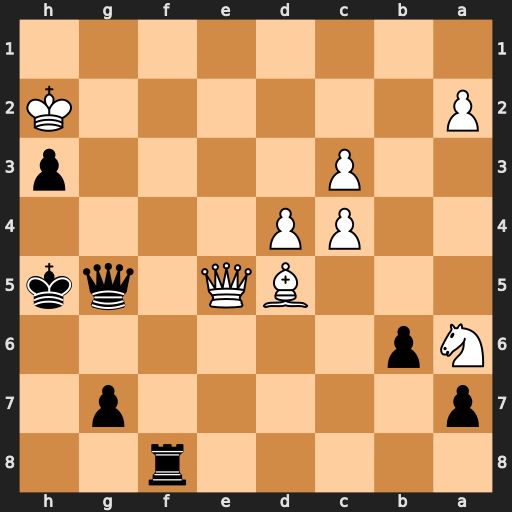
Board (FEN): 5r2/p5p1/Np6/3BQ1qk/2PP4/2P4p/P6K/8
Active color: b
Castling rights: -
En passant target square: -
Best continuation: Qxe5+ dxe5 Kh4